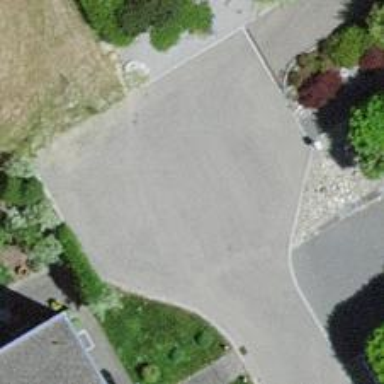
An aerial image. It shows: Turning loop on the road.